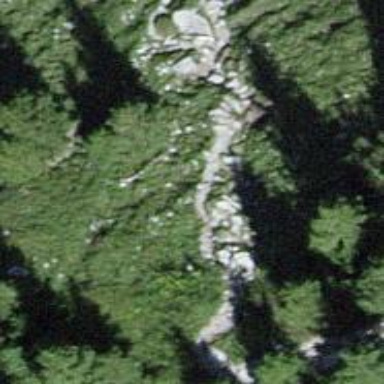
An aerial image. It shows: Path on the ground.